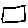
Label: square